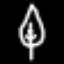
Label: leaf